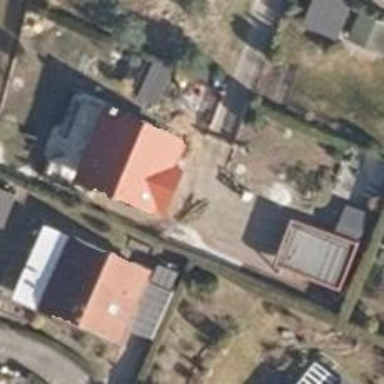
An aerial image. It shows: Living street with driveway servicing it.